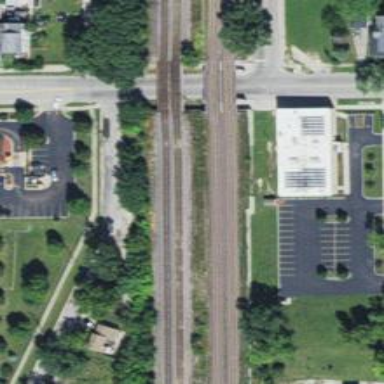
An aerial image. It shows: Railway crossover.